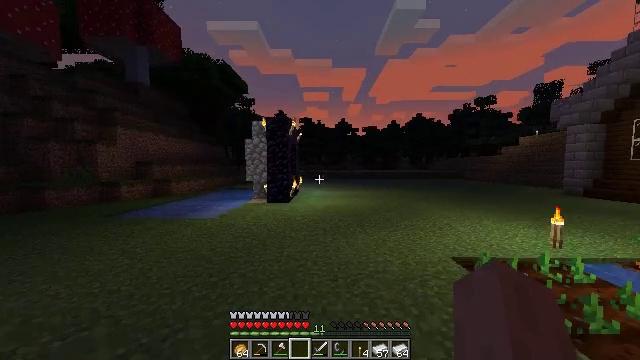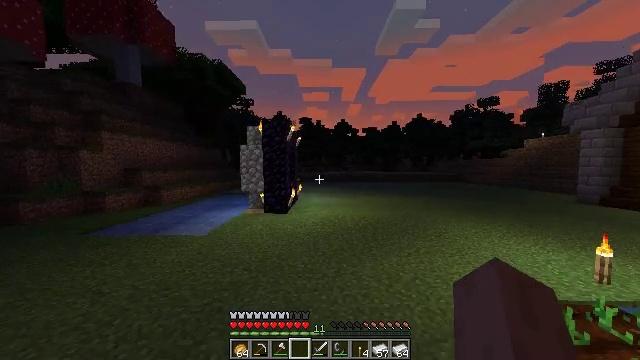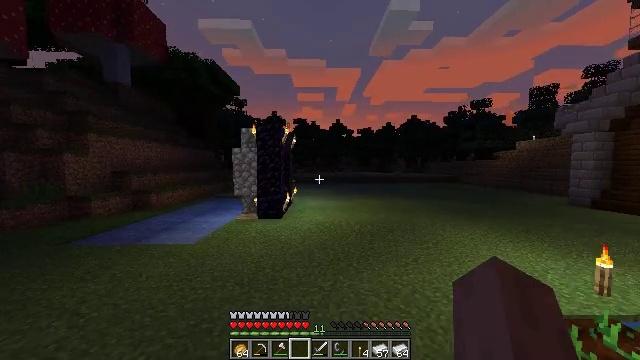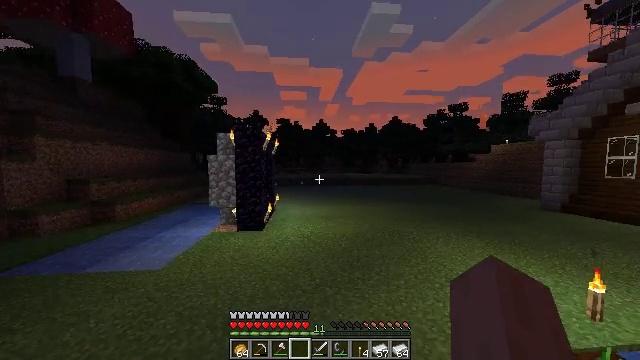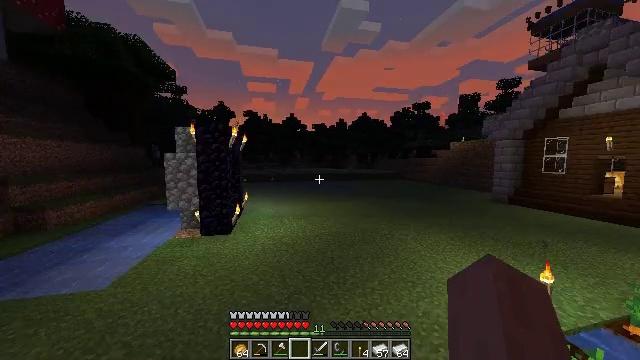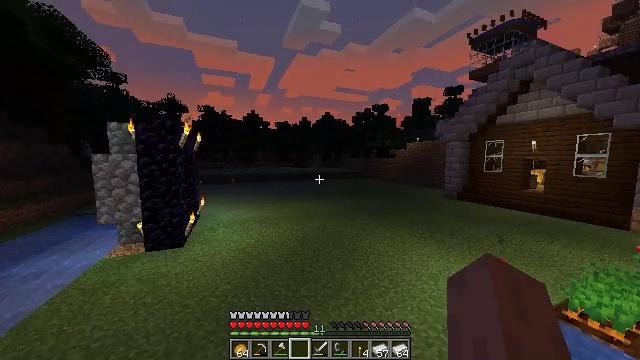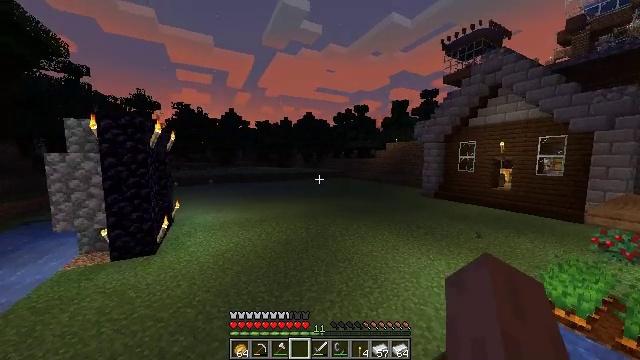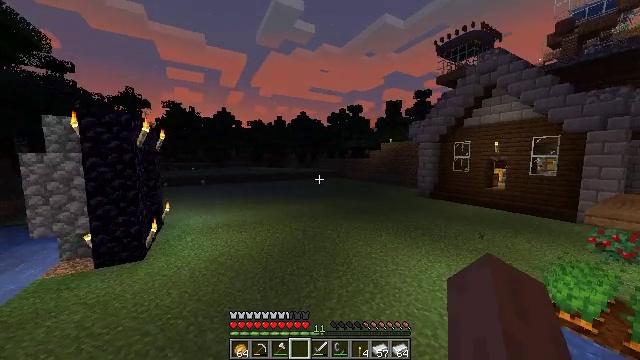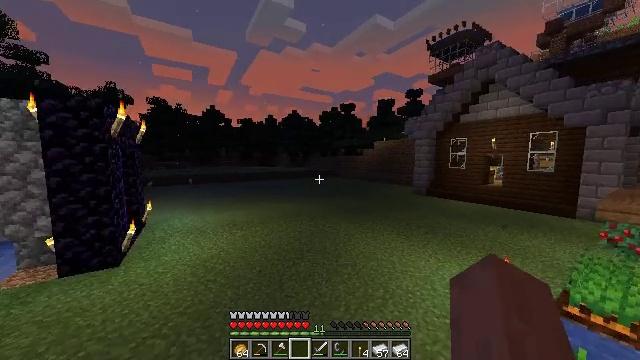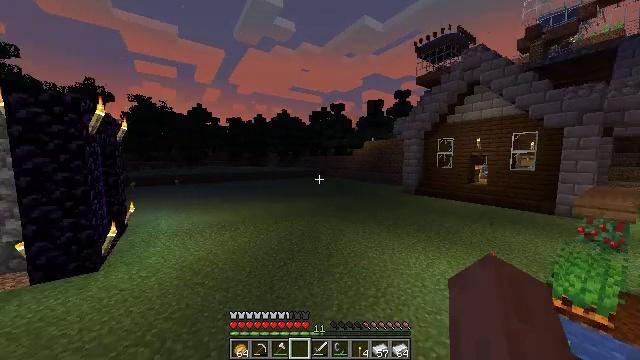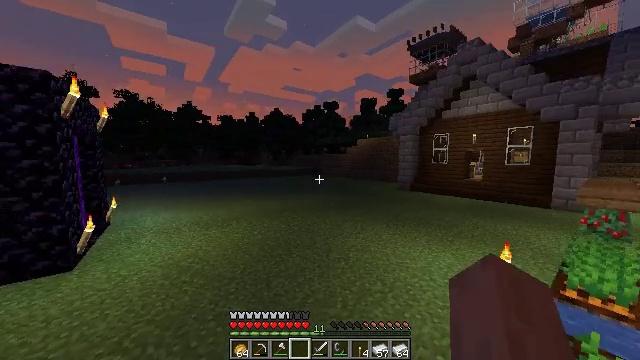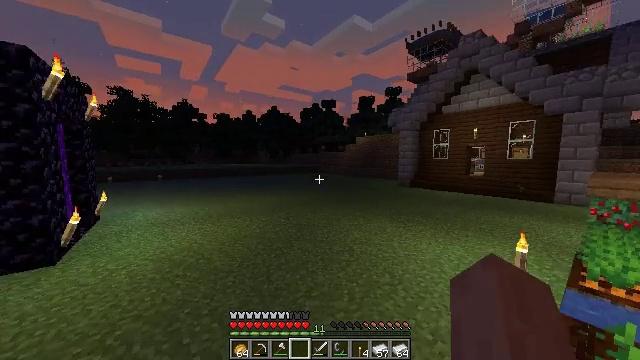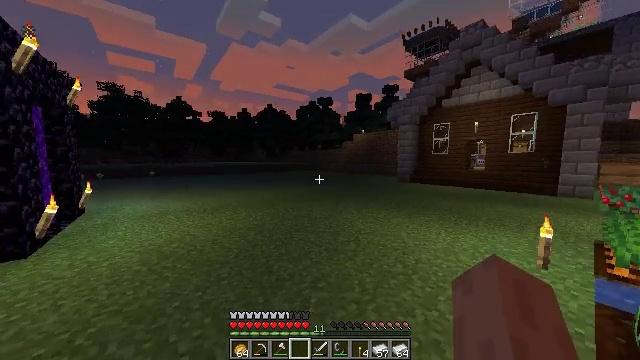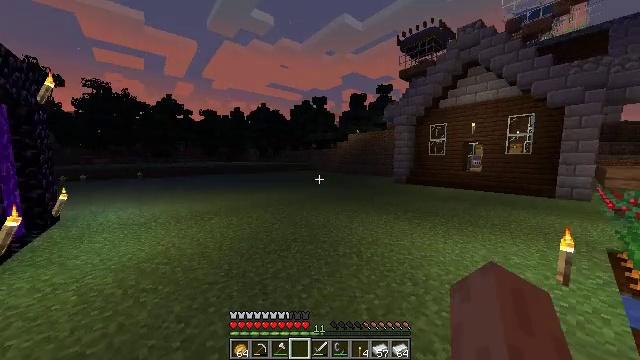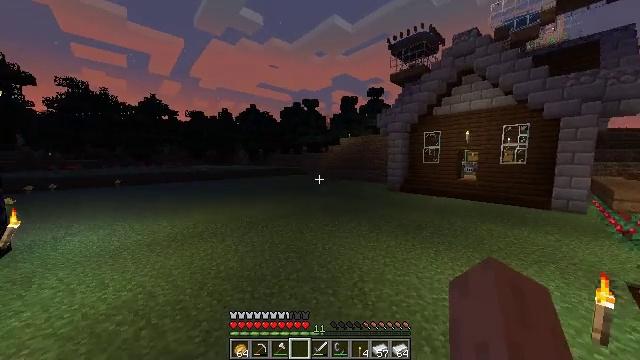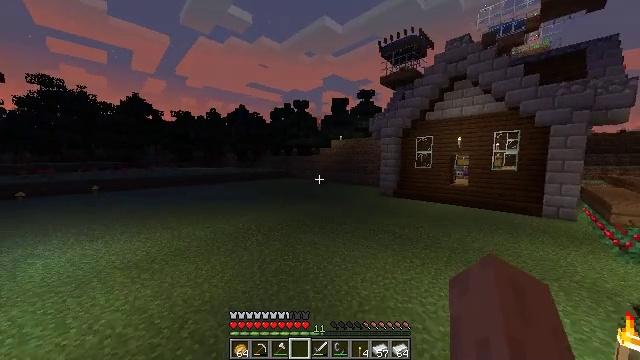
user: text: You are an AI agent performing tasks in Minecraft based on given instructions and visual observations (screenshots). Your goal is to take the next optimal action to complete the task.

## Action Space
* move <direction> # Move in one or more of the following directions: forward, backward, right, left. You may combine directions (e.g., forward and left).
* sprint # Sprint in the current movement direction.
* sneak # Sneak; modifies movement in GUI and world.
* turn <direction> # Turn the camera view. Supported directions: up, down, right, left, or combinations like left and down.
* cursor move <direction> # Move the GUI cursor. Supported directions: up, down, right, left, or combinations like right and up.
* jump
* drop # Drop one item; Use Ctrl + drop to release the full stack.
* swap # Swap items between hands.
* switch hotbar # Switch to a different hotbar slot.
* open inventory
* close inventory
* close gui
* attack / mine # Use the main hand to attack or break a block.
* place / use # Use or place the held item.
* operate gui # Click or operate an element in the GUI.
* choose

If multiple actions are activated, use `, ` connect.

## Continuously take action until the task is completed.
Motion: motion action
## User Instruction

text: Gather dirt.
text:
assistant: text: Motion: move forward, jump
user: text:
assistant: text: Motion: move forward, turn right, jump
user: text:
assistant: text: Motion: move forward, turn right, jump
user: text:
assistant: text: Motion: move forward, turn right and down, jump
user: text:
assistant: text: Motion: move forward, sprint, turn right, jump
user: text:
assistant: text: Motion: move forward, sprint, turn right, jump
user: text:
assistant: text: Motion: move forward, sprint, turn right, jump
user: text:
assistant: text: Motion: move forward, turn right, jump
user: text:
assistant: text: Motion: move forward, turn right, jump
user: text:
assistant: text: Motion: move forward, turn right, jump
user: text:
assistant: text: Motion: move forward, jump
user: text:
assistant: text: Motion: move forward, turn right, jump
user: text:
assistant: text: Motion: move forward, sprint, turn right, jump
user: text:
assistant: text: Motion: move forward, sprint, turn right, jump
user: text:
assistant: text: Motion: move forward, sprint, turn right, jump
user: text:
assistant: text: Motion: move forward, sprint, turn right, jump
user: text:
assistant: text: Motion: move forward, sprint, jump
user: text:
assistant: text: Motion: move forward, jump
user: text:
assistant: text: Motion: move forward, jump
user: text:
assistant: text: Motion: move forward, jump
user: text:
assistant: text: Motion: move forward, jump
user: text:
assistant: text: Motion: move forward, jump
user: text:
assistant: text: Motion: move forward, jump
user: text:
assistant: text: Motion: move forward, jump
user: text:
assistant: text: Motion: move forward, turn right, jump
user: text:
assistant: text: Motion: move forward, turn right, jump
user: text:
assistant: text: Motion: move forward, turn right, jump
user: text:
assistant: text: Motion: move forward, sprint, turn right, jump
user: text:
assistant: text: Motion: move forward, sprint, turn right, jump
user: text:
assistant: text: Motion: move forward, sprint, turn right, jump